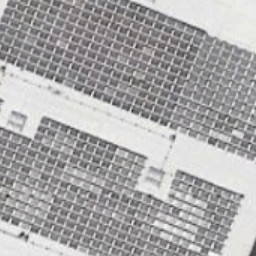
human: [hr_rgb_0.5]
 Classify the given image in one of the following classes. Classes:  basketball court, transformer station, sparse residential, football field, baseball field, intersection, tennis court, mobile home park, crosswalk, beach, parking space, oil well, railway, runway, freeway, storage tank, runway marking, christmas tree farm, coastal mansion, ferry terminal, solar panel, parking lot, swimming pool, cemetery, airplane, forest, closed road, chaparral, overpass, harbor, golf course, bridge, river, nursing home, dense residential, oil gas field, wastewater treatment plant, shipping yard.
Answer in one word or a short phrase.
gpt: solar panel